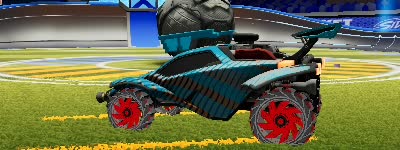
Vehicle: octane